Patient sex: M
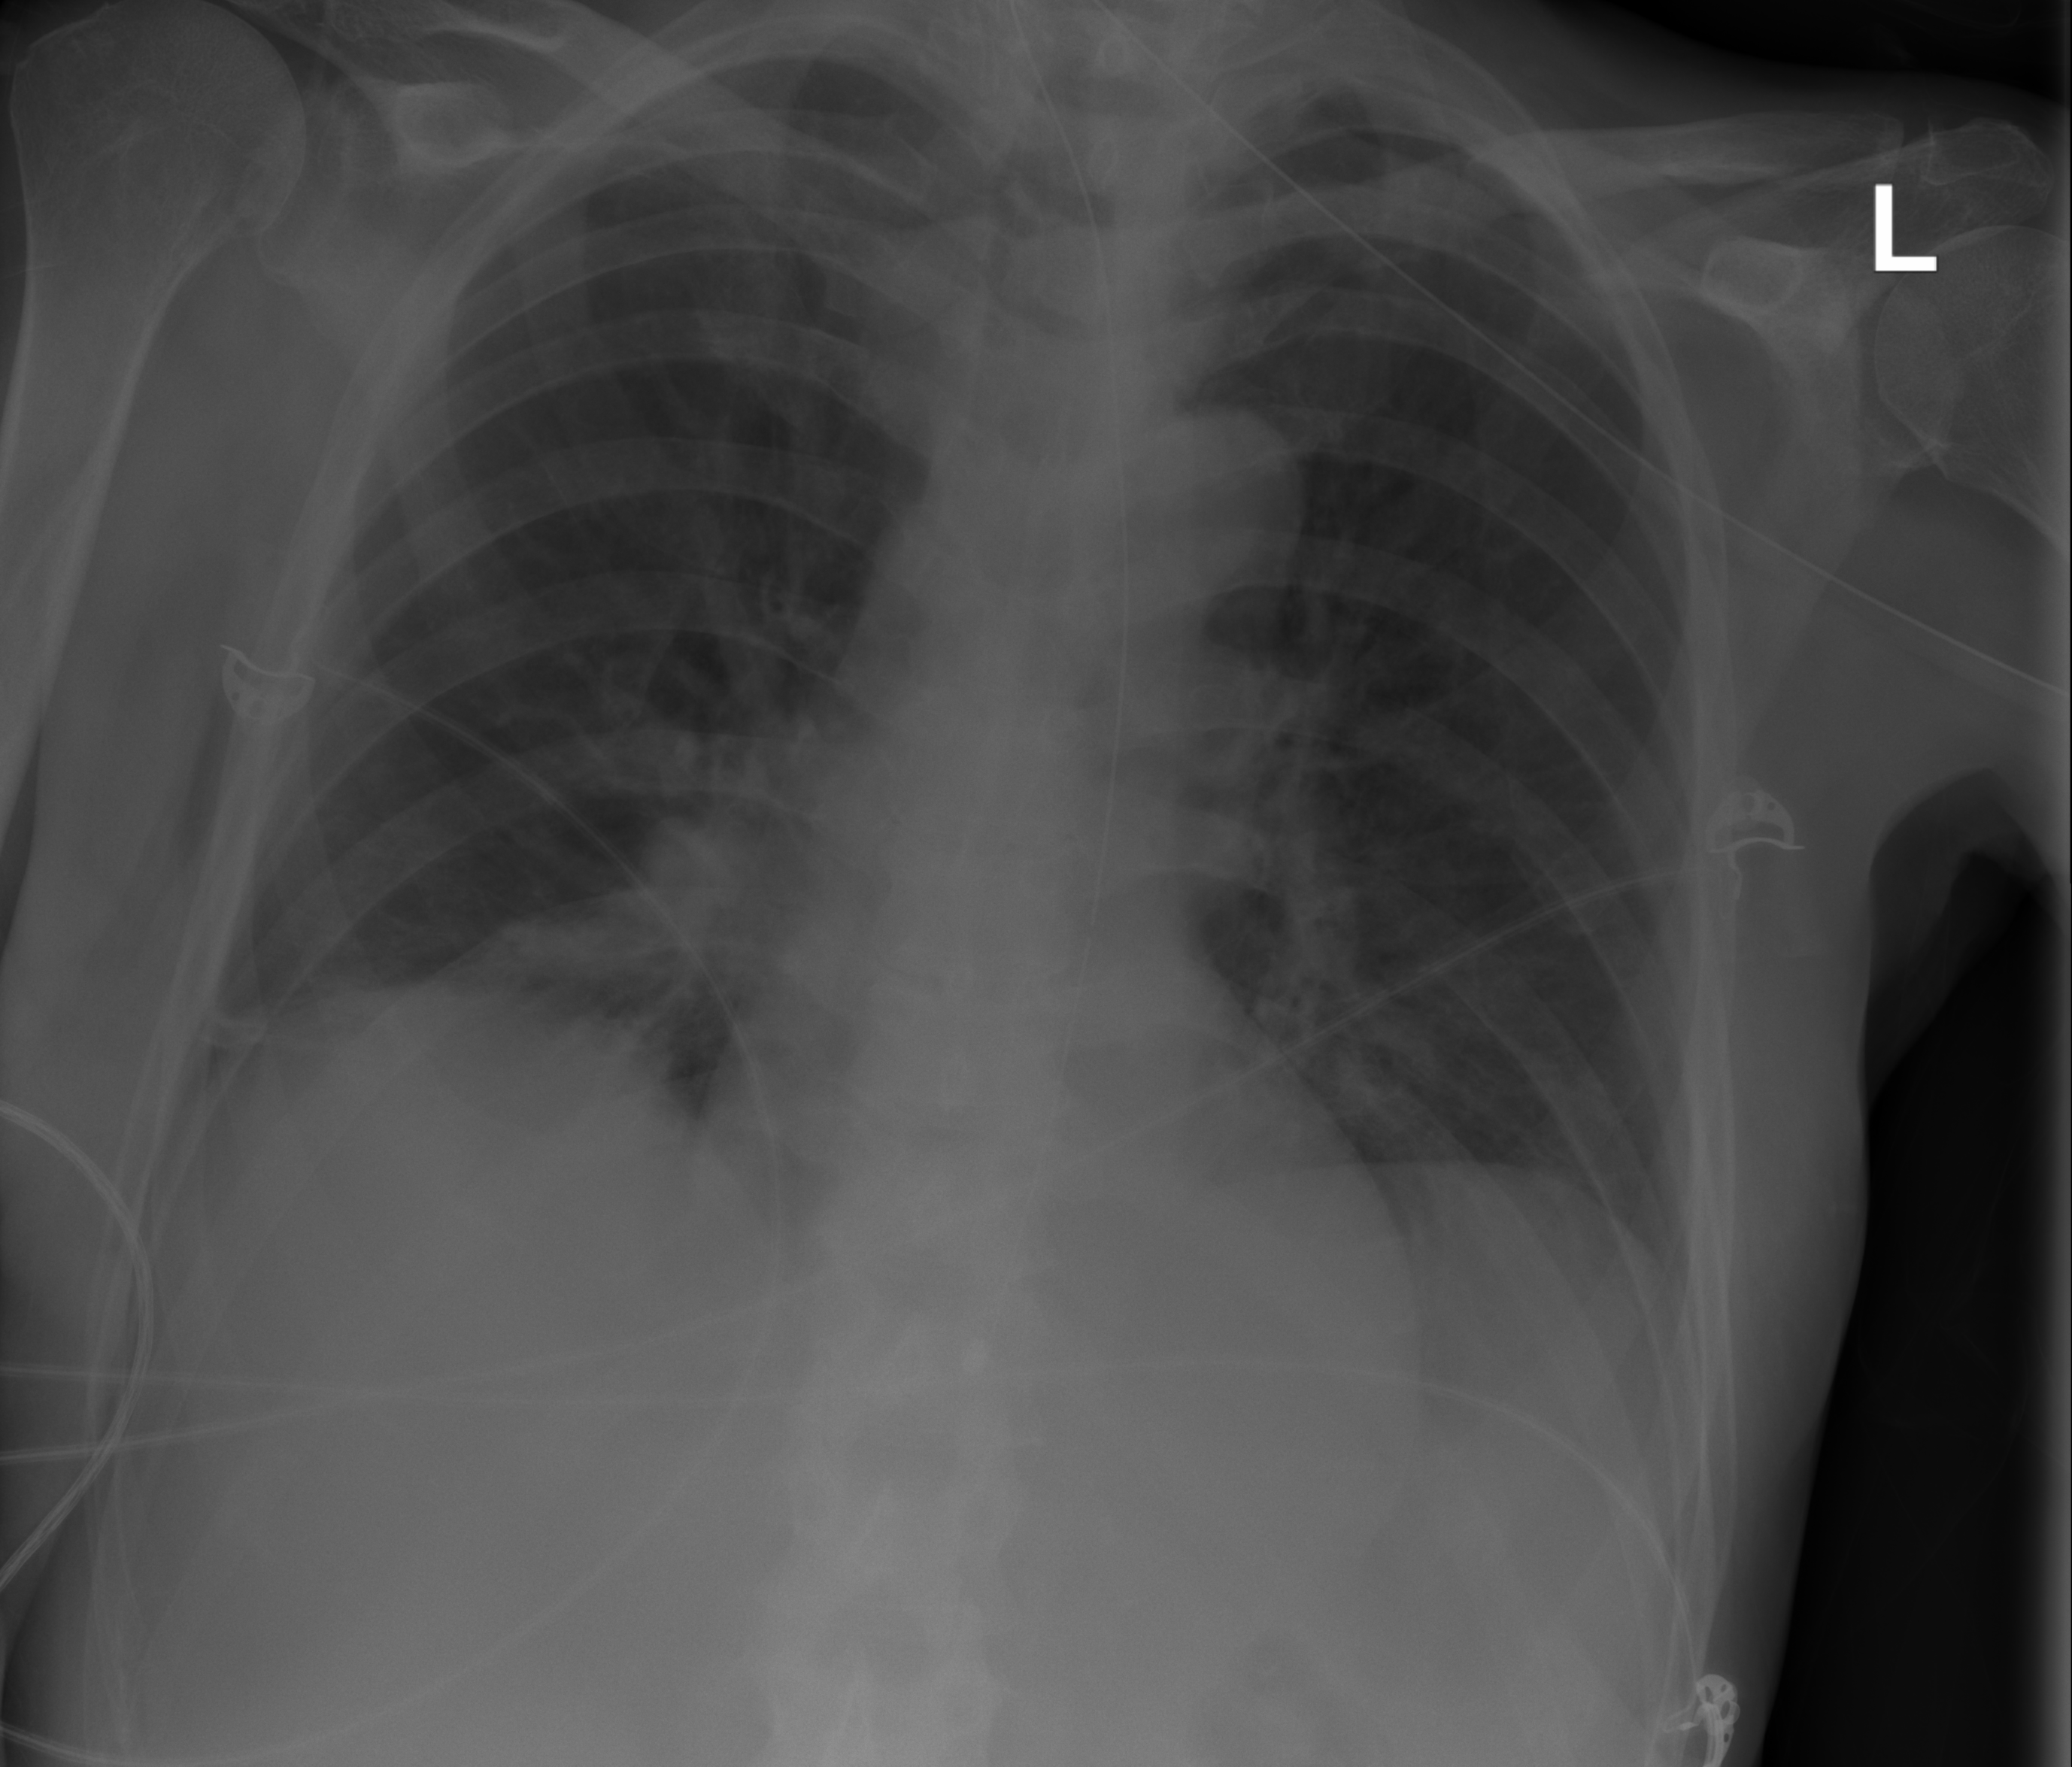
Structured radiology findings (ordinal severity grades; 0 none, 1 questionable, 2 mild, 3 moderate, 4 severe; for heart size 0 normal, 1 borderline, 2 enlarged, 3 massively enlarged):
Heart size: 0
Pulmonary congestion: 0
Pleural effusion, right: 2
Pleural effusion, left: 1
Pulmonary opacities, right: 0
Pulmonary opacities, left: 0
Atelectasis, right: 2
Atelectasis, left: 2